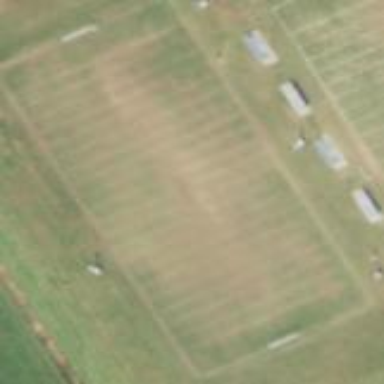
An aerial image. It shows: American football pitch.